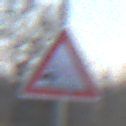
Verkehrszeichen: SplittSchotter
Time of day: SunriseSunset
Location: Outdoor (Suburban)
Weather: PartlyCloudy
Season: Winter
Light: Natural